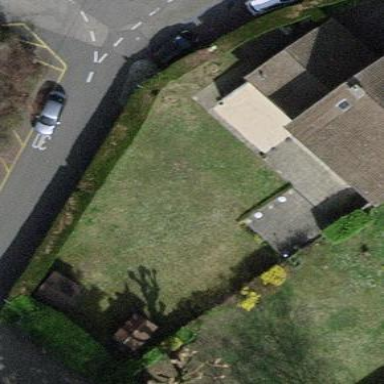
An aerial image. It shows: Garden enclosed by fence.